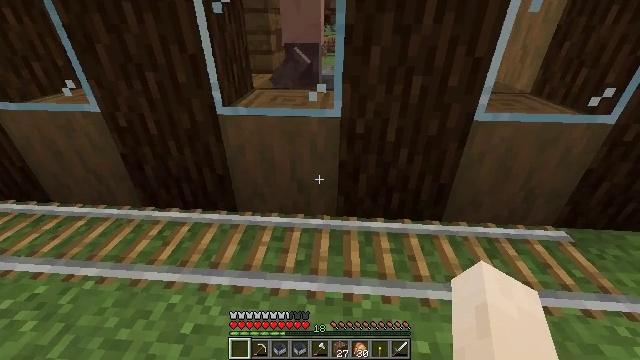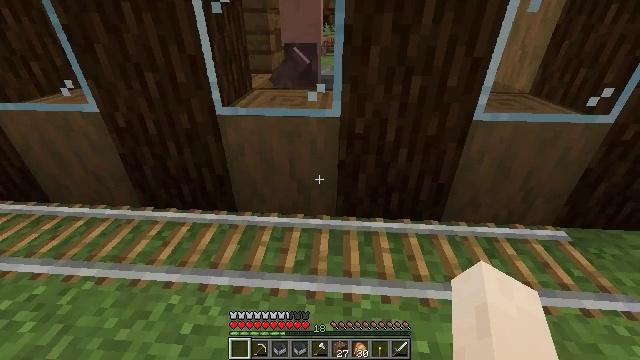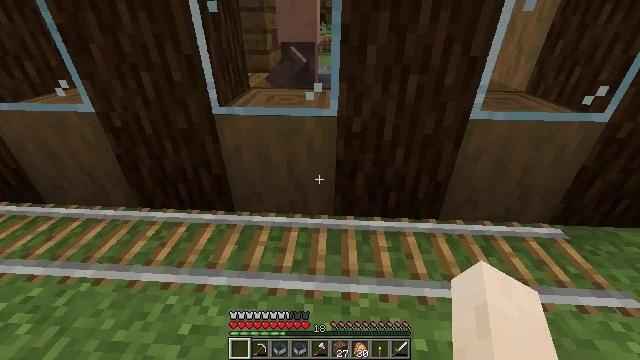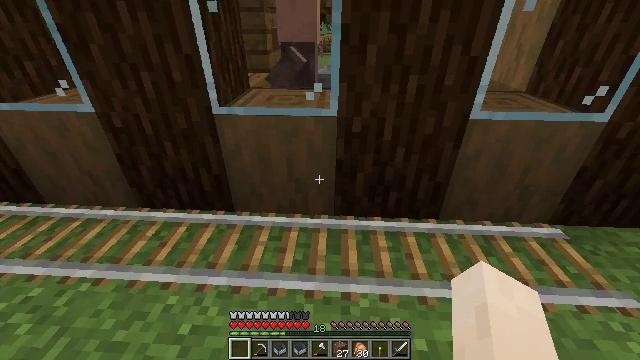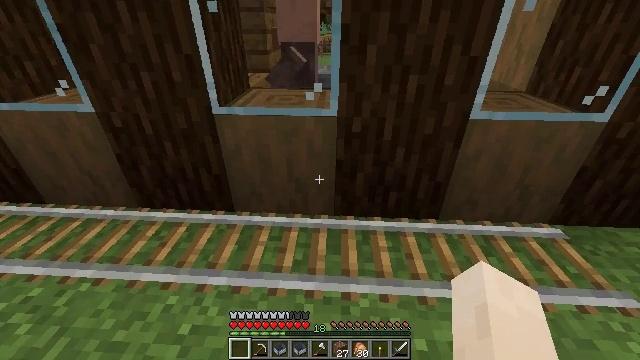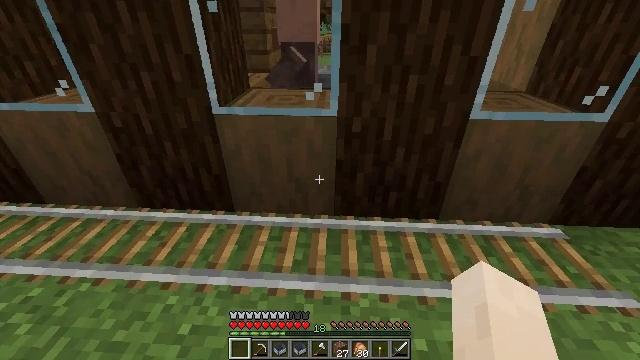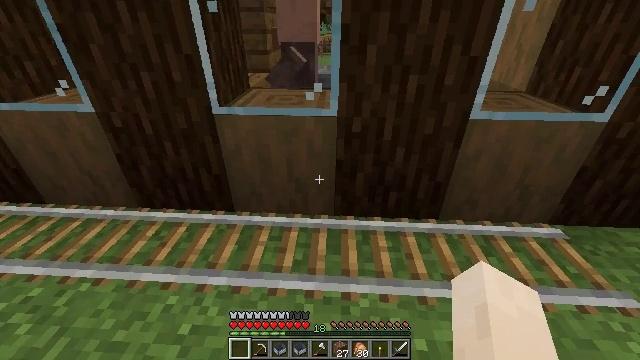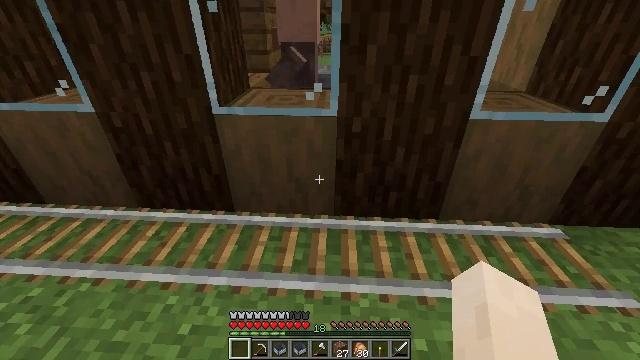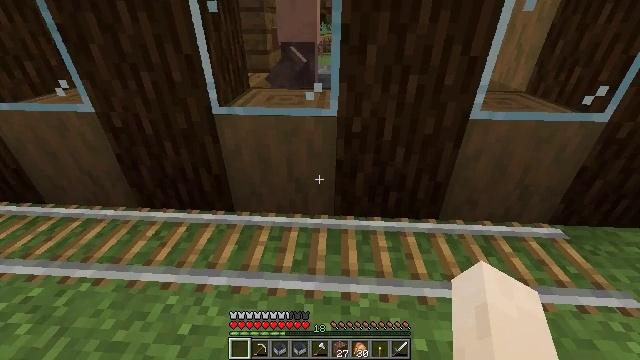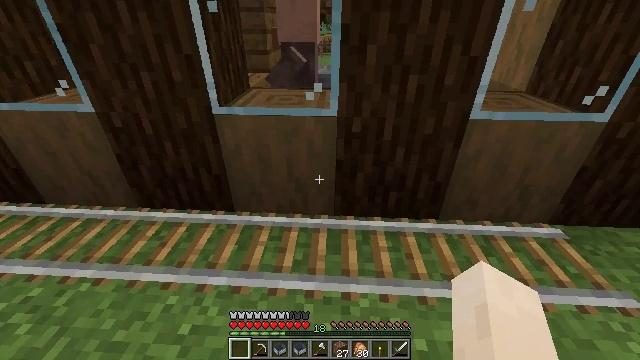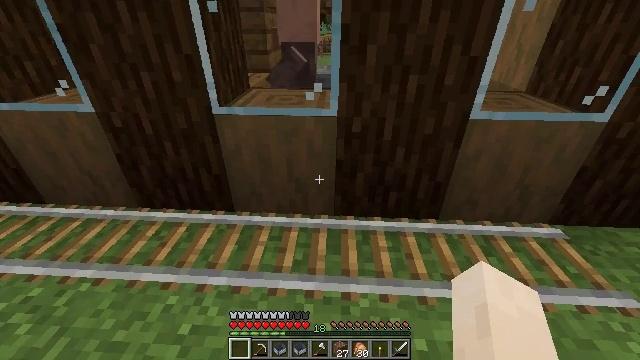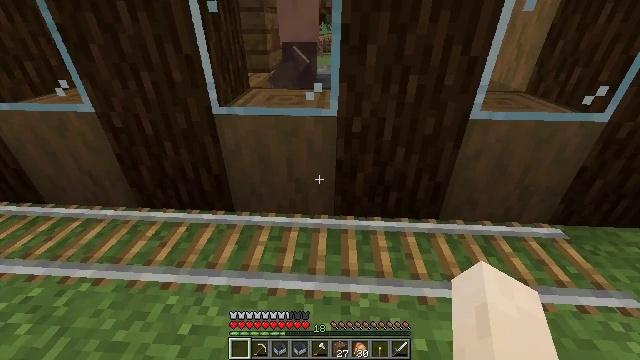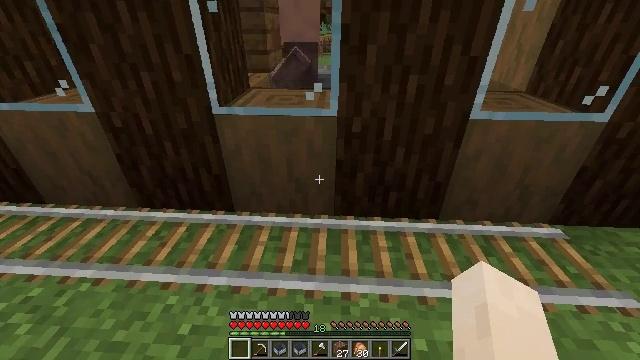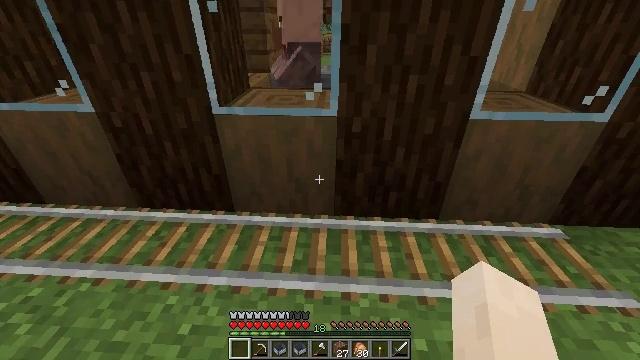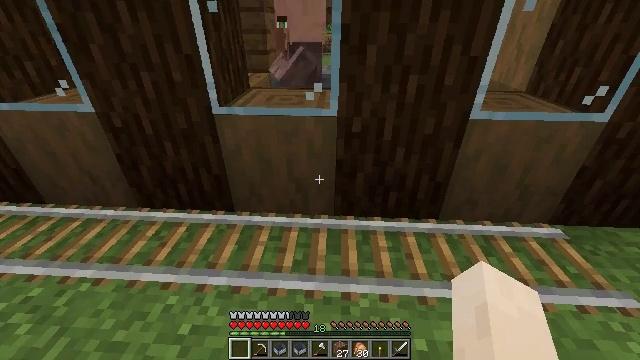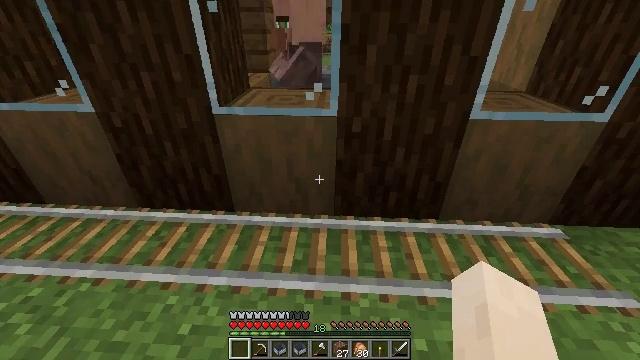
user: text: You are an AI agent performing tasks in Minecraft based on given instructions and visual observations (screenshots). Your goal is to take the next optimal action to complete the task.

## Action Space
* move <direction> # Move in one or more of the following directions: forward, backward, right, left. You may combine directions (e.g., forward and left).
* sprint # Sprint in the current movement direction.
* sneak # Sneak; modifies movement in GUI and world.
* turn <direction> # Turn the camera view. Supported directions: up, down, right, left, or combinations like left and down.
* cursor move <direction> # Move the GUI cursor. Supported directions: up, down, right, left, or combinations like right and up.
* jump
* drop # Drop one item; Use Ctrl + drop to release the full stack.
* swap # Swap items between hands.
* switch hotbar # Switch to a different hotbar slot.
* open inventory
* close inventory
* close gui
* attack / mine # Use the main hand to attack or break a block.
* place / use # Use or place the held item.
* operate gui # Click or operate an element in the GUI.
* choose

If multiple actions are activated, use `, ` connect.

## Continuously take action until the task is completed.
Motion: motion action
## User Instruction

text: Break the stripped spruce log.
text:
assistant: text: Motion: no_op
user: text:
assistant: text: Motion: no_op
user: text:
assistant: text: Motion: no_op
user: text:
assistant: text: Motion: no_op
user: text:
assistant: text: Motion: no_op
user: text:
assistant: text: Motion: no_op
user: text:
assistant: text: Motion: no_op
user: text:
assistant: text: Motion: no_op
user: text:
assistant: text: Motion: no_op
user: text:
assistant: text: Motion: no_op
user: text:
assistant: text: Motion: no_op
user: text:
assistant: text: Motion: no_op
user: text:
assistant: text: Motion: no_op
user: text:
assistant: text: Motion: no_op
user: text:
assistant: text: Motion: no_op
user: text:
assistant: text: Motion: no_op
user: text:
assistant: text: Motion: no_op
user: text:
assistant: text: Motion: no_op
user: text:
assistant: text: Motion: move left
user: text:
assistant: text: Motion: move left
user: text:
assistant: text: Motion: move left
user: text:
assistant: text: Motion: no_op
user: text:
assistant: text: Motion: no_op
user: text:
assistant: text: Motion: no_op
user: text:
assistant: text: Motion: no_op
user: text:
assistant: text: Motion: no_op
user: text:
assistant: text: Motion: no_op
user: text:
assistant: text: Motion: no_op
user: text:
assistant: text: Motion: no_op
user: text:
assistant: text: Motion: no_op